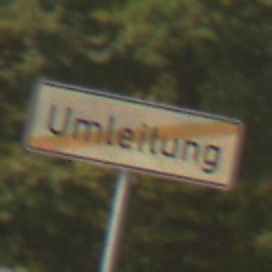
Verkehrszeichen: EndeDerUmleitungsankuendigung
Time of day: MorningAfternoon
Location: Outdoor (Suburban)
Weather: Clear
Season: NotSpecified
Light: Natural